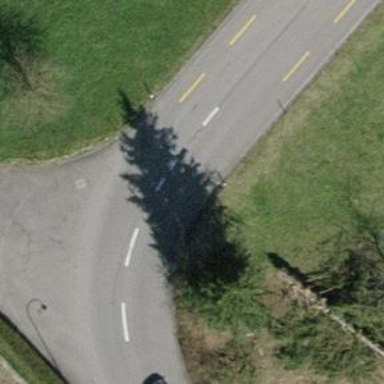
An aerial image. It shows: Residential road with asphalt surface and designated cycle lane.